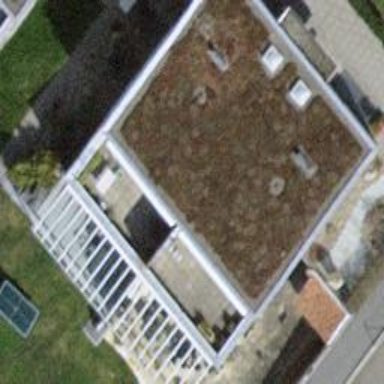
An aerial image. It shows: Terrace building.